Question: I 'setTextFilterEnabled' for text filtering a 'ListView'. Filtering is working fine, but a popup window showing the filter text appears when I type. See image:

How can I hide this popup or change its position on the screen?
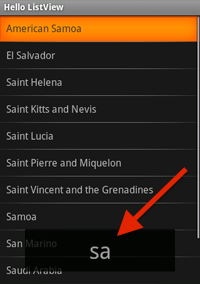
Answer: Filter.publishResults(CharSequence constraint, Filter.FilterResults results) is probably what pops up. And therefore you probably need to subclass Filter and override it.
Best regards.